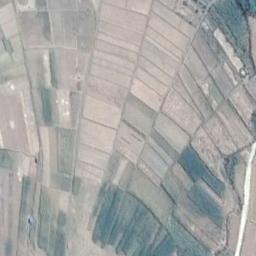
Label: terrace